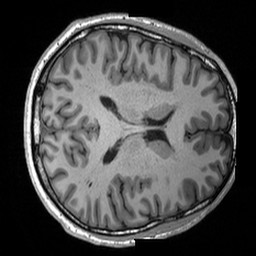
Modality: T1w
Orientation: axial
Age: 42
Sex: male
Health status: healthy
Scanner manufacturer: siemens
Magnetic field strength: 3 T
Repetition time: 2 s
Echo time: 0.00203 s